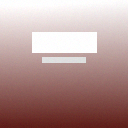
Screen state: on